Field crop: tomato
Growth stage: 1
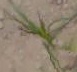
Species: cyperus